Interaction volume radius: 5 \u00c5
Interaction volume height: 25 \u00c5
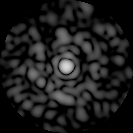
Disorder parameter: 0.7862